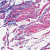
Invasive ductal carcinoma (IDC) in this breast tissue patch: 0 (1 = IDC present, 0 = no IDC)